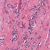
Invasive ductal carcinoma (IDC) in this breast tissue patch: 0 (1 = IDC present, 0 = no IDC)